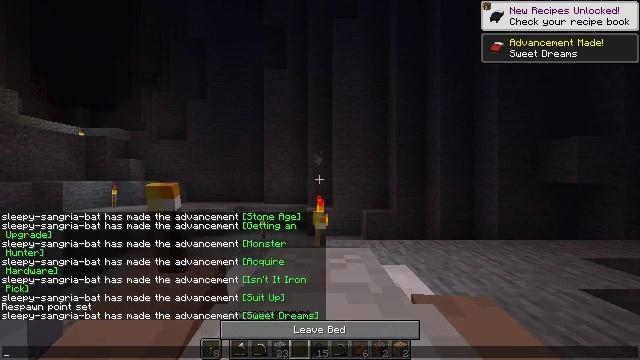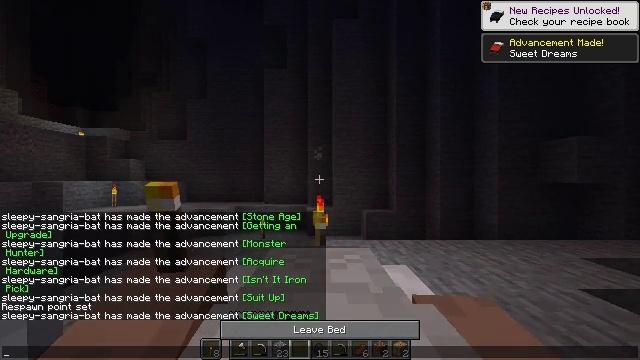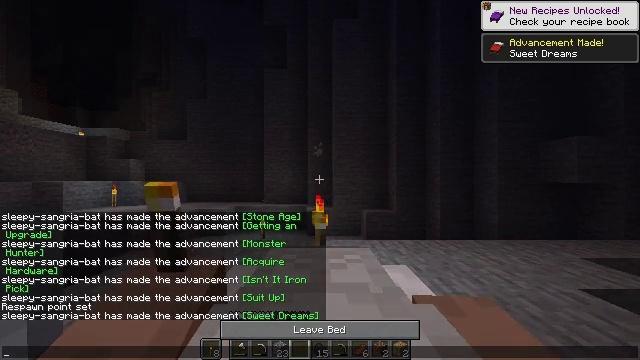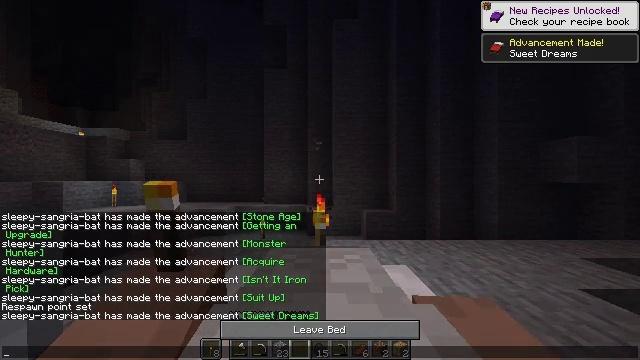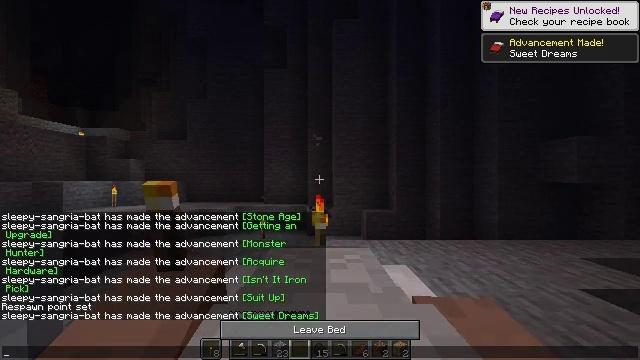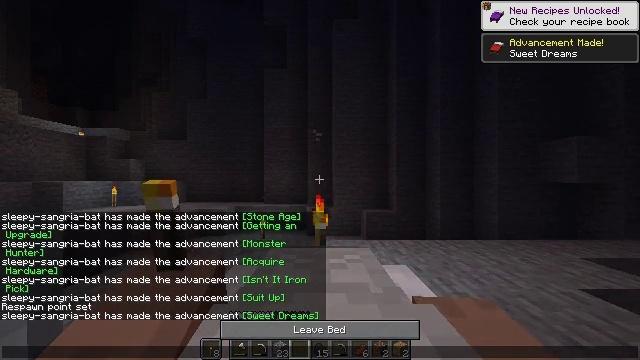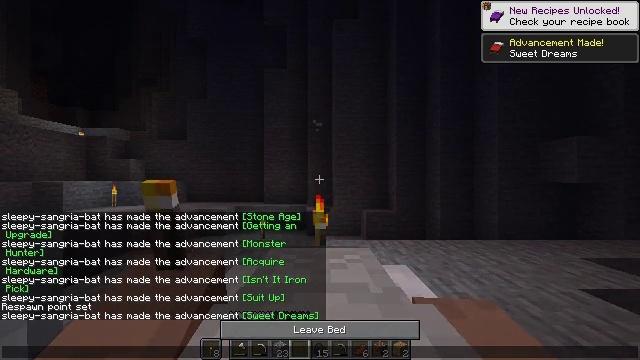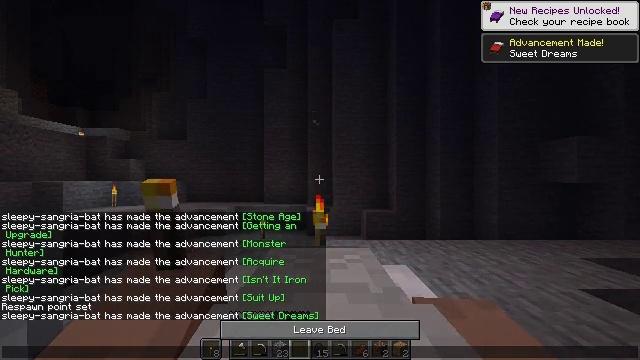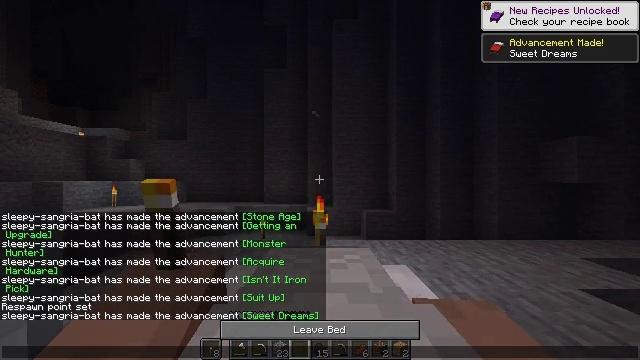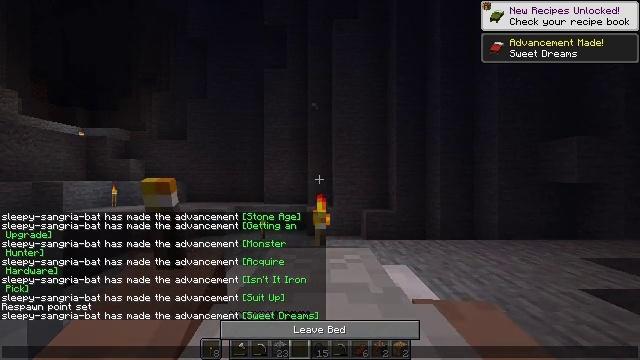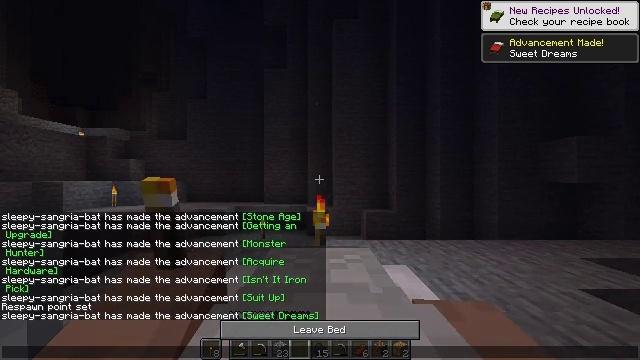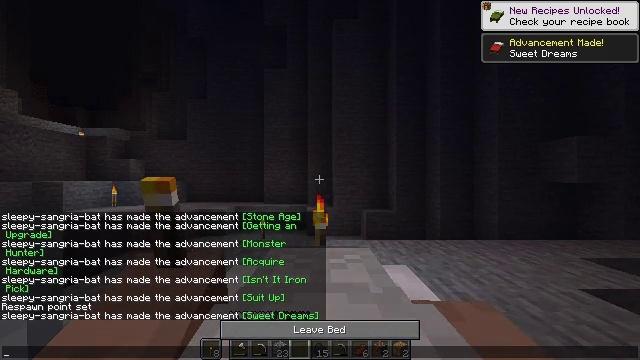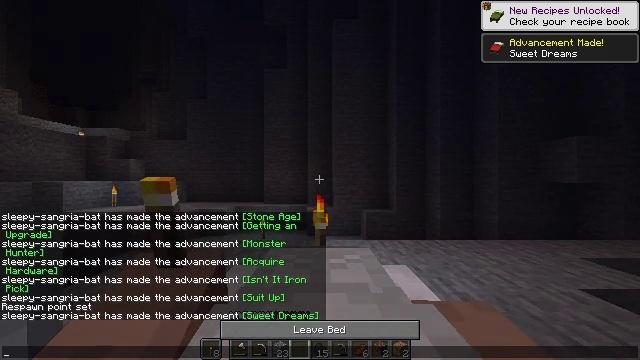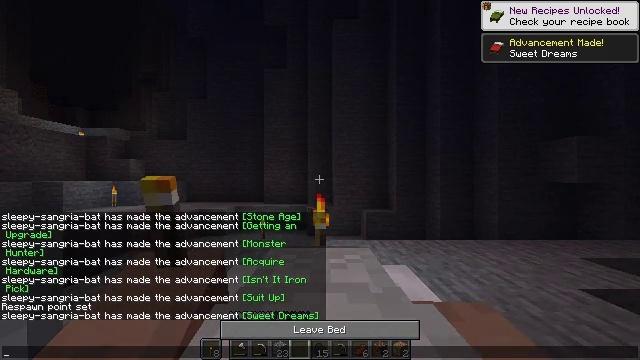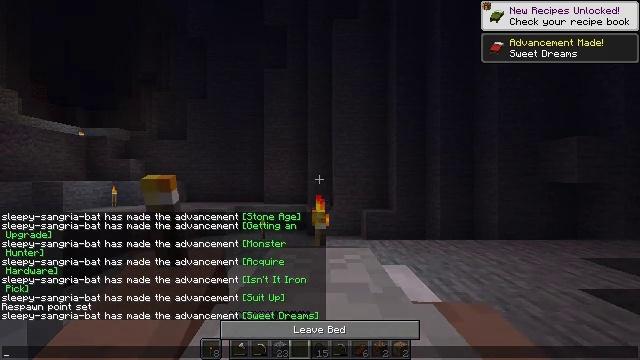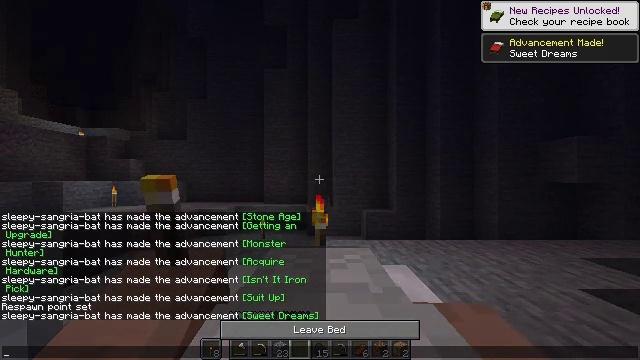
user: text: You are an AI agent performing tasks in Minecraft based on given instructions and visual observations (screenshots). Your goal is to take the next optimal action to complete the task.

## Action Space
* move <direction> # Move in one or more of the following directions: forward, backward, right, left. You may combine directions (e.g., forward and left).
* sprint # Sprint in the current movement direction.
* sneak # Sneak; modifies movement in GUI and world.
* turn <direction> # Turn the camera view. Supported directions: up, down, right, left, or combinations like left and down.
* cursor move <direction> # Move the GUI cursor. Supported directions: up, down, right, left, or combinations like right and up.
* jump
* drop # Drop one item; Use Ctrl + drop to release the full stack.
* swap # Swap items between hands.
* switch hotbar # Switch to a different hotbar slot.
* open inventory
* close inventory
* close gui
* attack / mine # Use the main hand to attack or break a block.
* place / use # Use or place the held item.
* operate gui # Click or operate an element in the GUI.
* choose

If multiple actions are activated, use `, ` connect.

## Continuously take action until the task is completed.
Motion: motion action
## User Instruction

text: Remove the white bed from its place.
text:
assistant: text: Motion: no_op
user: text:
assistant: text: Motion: cursor move up
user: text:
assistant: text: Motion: no_op
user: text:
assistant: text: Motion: cursor move left
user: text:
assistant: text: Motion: no_op
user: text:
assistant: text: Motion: no_op
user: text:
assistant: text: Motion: cursor move left
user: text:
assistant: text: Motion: cursor move left and up
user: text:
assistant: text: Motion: no_op
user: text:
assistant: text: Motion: no_op
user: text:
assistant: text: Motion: no_op
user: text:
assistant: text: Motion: no_op
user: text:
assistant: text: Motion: no_op
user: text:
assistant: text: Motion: no_op
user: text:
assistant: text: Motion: no_op
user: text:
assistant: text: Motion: no_op
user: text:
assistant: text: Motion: no_op
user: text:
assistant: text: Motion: no_op
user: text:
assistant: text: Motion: no_op
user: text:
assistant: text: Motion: no_op
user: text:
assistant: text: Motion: no_op
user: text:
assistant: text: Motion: no_op
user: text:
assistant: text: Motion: no_op
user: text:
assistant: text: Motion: no_op
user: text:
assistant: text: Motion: no_op
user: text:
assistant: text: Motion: cursor move left and down
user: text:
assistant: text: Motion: cursor move left and down
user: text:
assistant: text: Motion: no_op
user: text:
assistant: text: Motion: no_op
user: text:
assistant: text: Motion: no_op